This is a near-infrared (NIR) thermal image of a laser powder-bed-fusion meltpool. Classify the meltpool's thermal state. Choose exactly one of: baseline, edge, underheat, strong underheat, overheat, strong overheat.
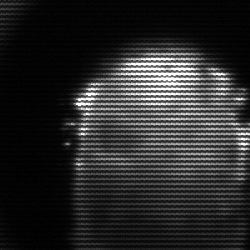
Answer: baseline